Current action and preconditions to check: trajectory_clear

Your task: For each precondition in the list above, predict whether it will hold at this action.

Consider the current scene as observed from the mobile robot's camera, and analyze the predicted future states of all dynamic agents (e.g., people, animals, vehicles, or any moving entities) within the NEXT SECOND.

IMPORTANT: Only answer "very likely" if you are absolutely certain—based on strong, clear evidence—that a dynamic agent will violate the precondition in the predicted future state. Do NOT answer "very likely" for unlikely, ambiguous, or low-probability risks.

Ask yourself for each precondition: Is there a high probability, with clear and convincing evidence, that the predicted future states of any dynamic agent will interfere with the predicted future state of the currently executing action within the NEXT SECOND, causing that precondition to fail?

Assess the risk level based on these predictions. Use "likely" or "very likely" if motions create a clear risk of interference.

Use "neutral" or "improbable" if agents are nearby but their predicted paths are clearly diverging or non-conflicting.

Failure Risk Categories: "very improbable", "improbable", "neutral", "likely", "very likely"

Answer Format: Output ONLY the probability_of_failure value from these categories: "very improbable", "improbable", "neutral", "likely", "very likely"

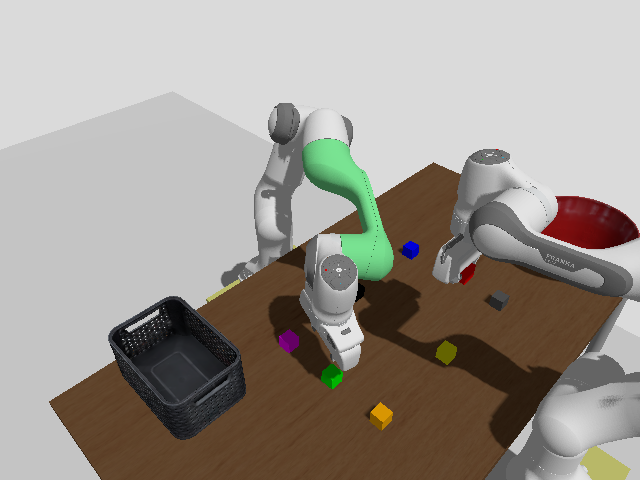

Answer: very improbable